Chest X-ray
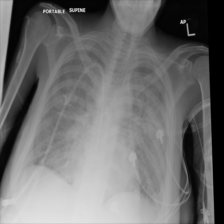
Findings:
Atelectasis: negative
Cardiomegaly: negative
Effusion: positive
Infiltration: negative
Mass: negative
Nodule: negative
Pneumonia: negative
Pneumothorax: negative
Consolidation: negative
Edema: negative
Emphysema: negative
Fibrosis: negative
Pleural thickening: negative
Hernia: negative